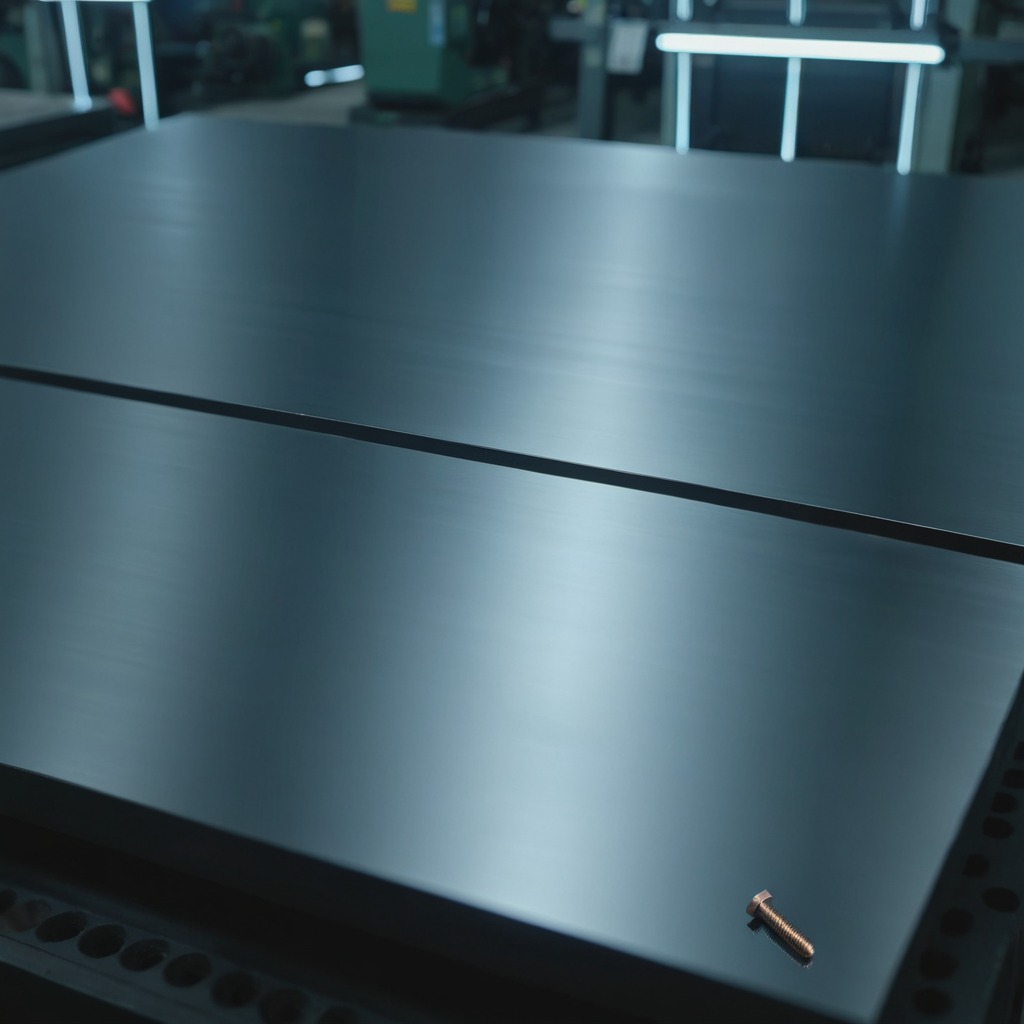
A metal screw is lying on the metal table.